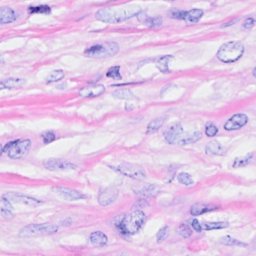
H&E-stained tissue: Breast